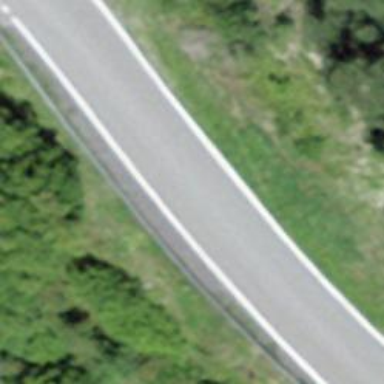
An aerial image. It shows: Unclassified road.